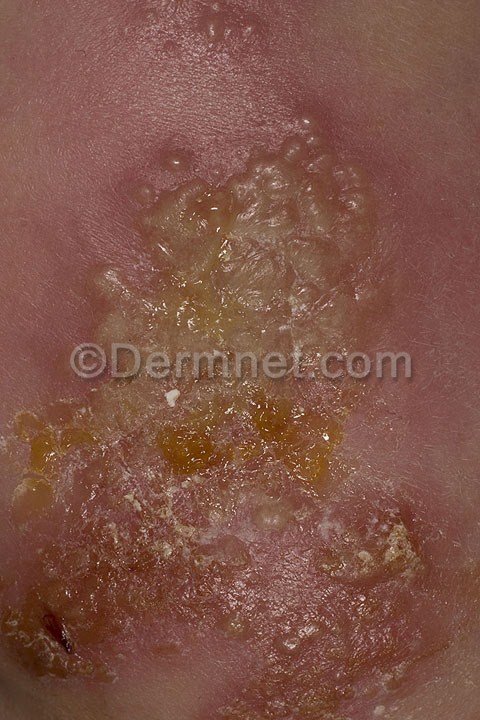
Disease: Warts Molluscum and other Viral Infections